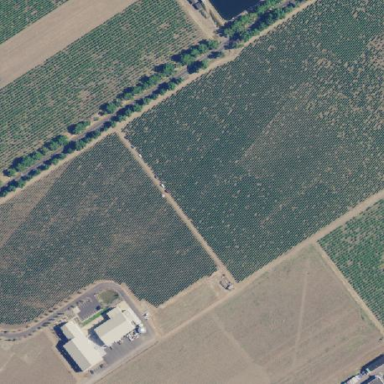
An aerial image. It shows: Vineyard where grapes are grown.